RGB frame:
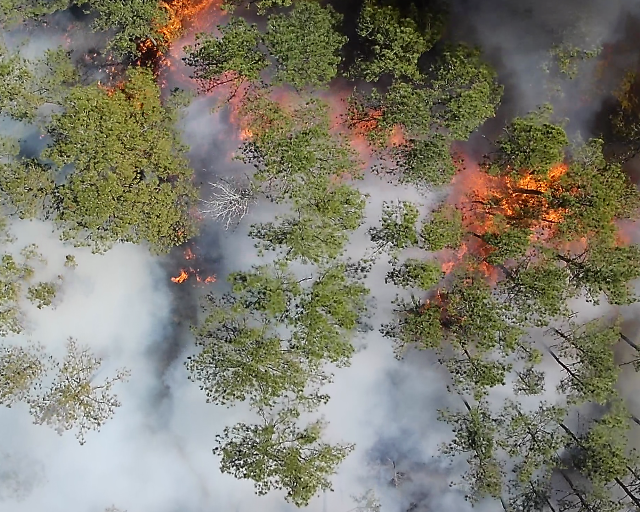
Thermal frame:
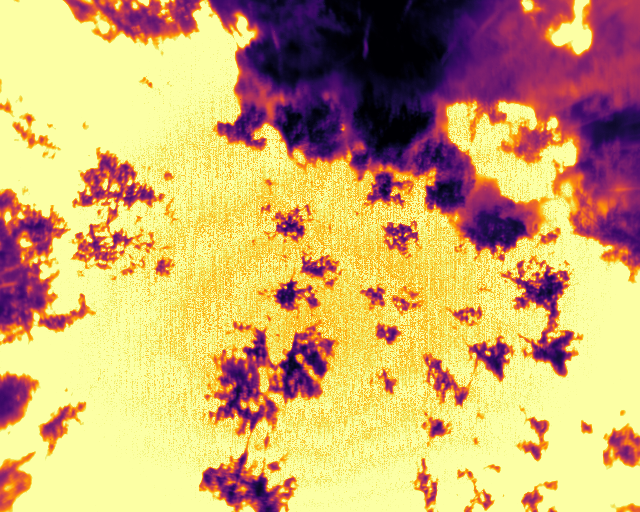
Captured: 2026-02-27 02:35:47
Pixels at or above 80 °C: 314332 (fraction of frame: 0.9593)